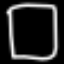
Label: square